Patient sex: M
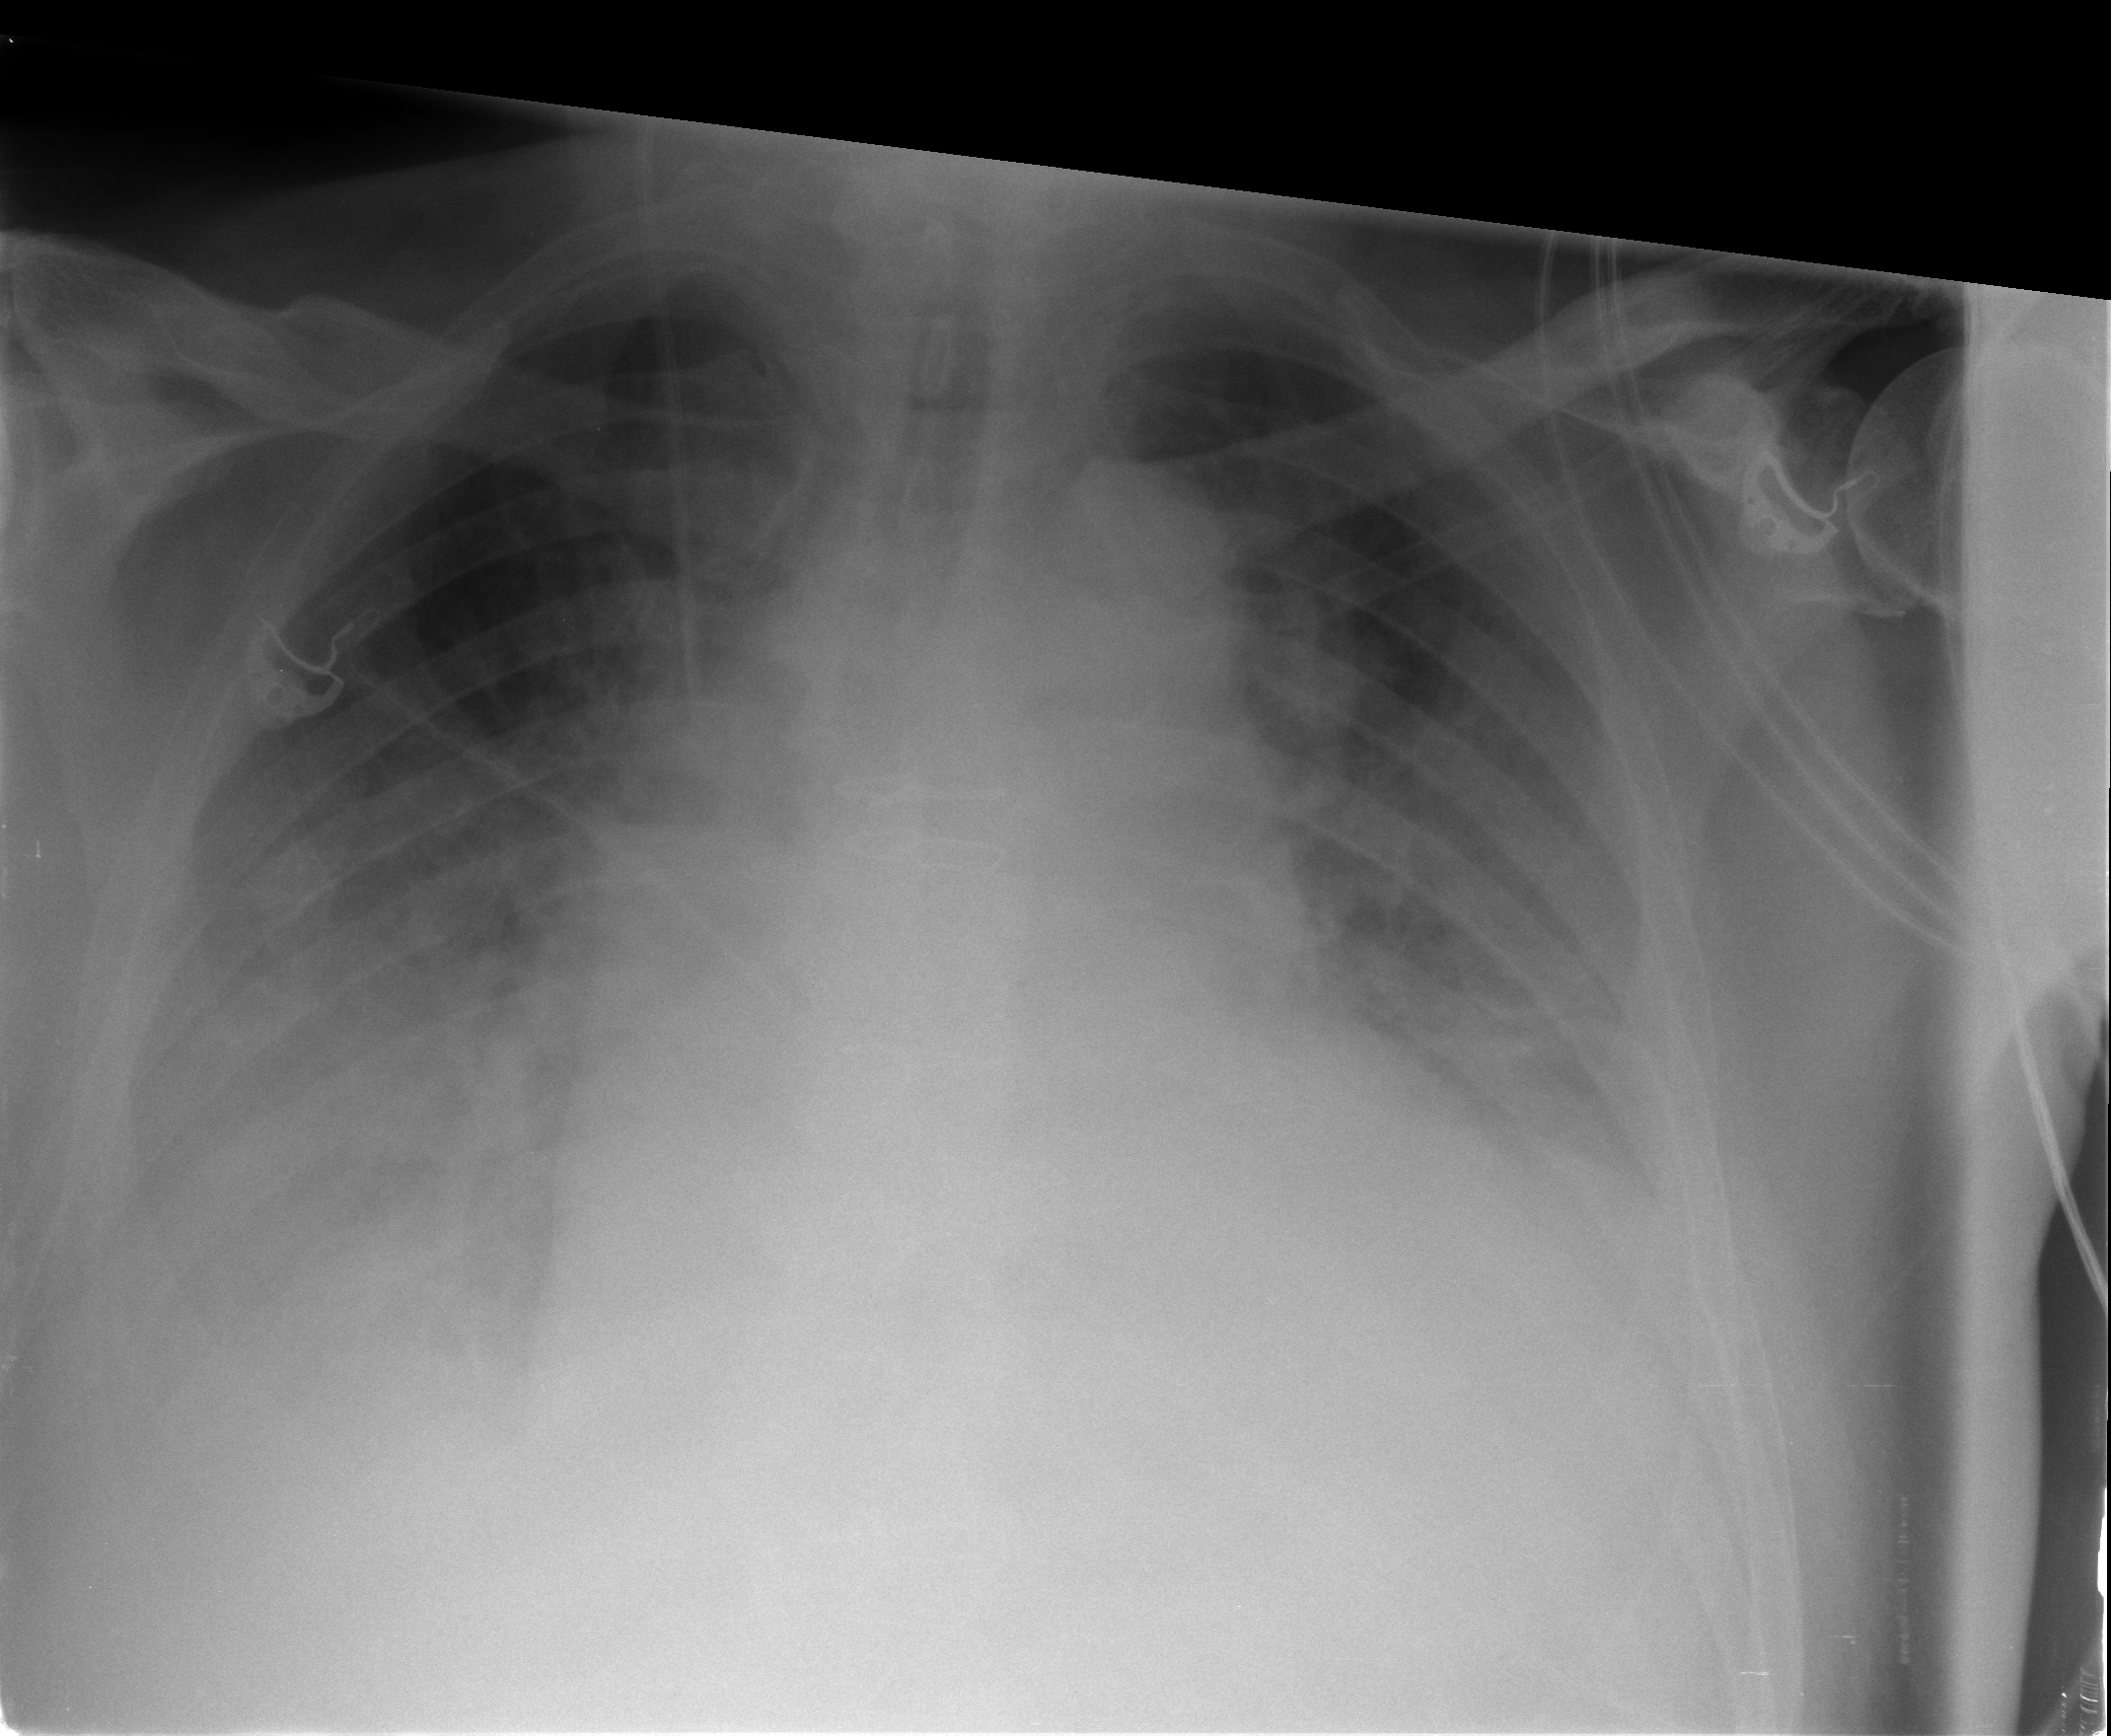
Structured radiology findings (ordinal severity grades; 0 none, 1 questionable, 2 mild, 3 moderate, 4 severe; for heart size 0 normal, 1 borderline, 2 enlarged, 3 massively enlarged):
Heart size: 3
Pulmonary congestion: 3
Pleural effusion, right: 3
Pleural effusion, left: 3
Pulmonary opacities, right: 0
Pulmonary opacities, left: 0
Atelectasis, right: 3
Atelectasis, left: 3